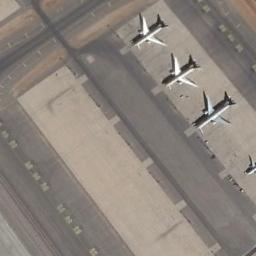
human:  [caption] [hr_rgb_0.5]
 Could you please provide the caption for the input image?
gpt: There are four planes parked on a rectangular open field, And no planes on the other open field .

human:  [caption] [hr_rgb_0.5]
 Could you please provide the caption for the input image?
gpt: Three planes parked in a line on the airport .

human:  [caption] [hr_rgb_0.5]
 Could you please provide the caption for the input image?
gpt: Three airplanes are parked on the runway .

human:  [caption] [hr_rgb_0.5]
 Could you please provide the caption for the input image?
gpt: There are many planes of different sizes in a clearing .

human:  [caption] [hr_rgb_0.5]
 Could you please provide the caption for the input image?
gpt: Three planes are in the marked parking lot .